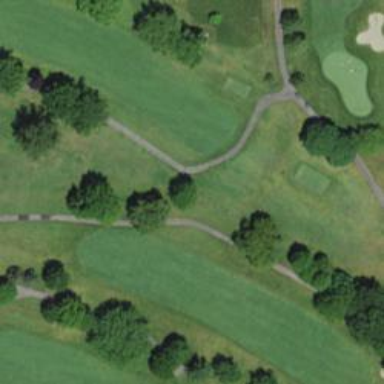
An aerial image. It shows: Service road used as golf cart path.